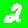
Digit: 2